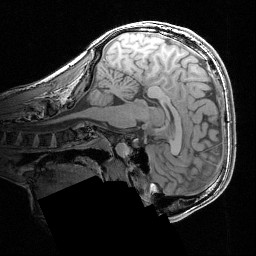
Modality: T1w
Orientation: sagittal
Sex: male
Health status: ill
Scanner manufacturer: siemens
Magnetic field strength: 3 T
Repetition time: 1.57 s
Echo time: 0.00342 s